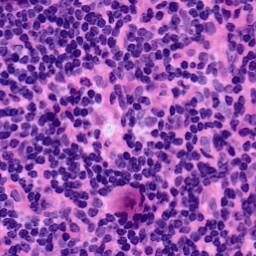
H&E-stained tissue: LymphNode